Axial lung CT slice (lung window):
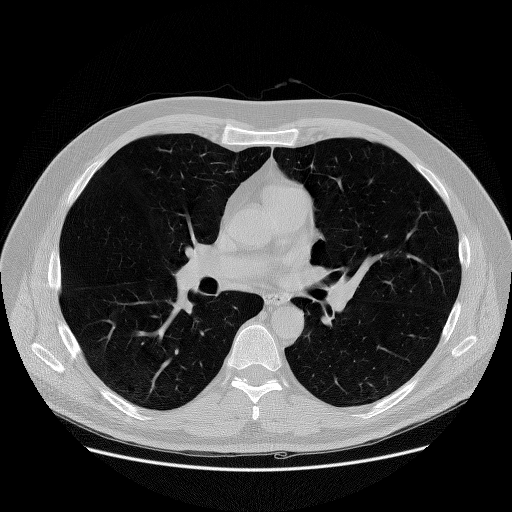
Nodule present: no